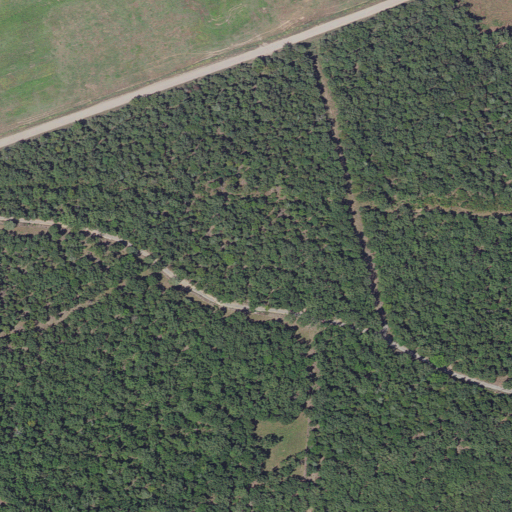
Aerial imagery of cliff(s) in Arkansas named Buzzard Bluff containing deciduous forest, mixed forest, shrub, low intensity development, open development, grassland, high intensity development, and pasture